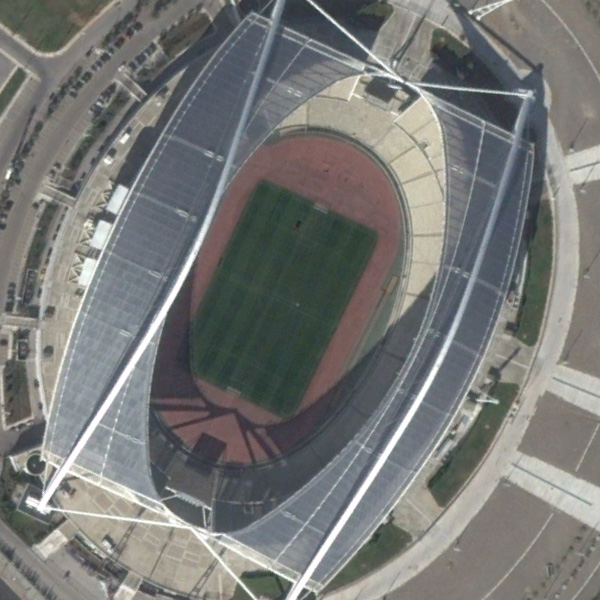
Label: Stadium